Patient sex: M
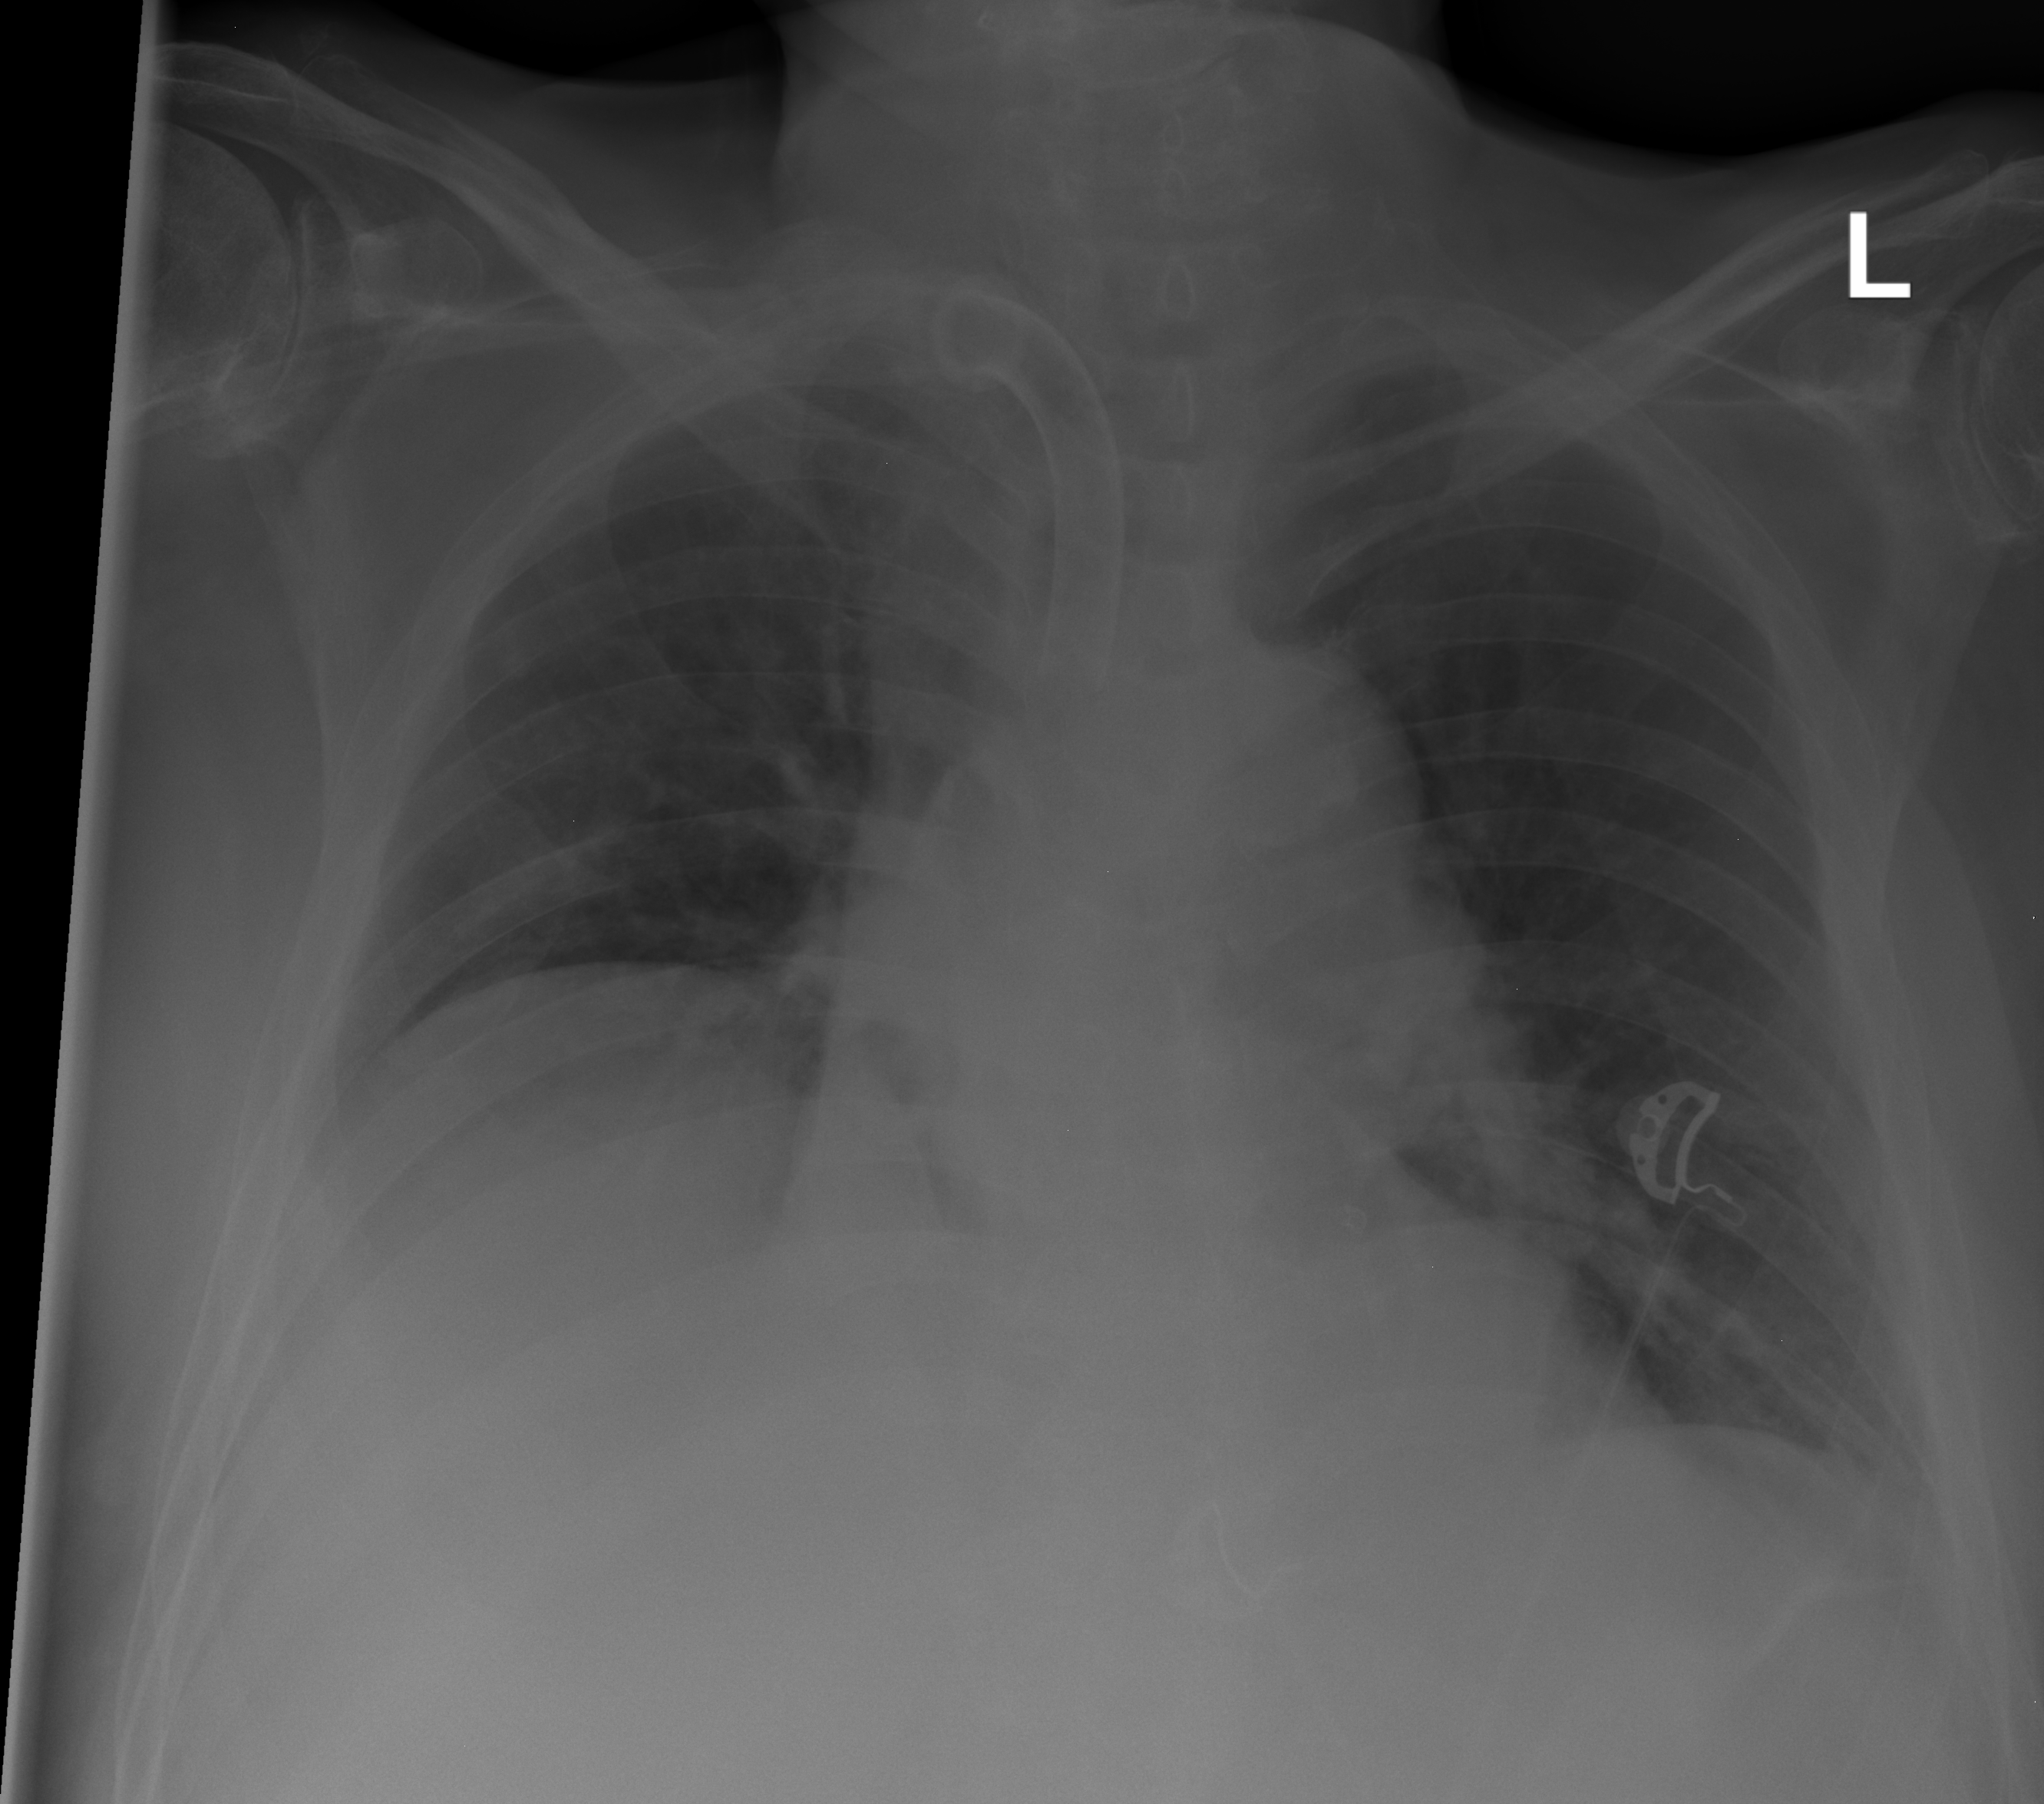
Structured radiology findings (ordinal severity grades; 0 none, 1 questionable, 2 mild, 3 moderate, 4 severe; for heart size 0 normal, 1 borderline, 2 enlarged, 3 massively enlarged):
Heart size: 2
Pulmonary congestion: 0
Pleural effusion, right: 0
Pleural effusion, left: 1
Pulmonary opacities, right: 0
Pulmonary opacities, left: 0
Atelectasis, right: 0
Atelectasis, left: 0